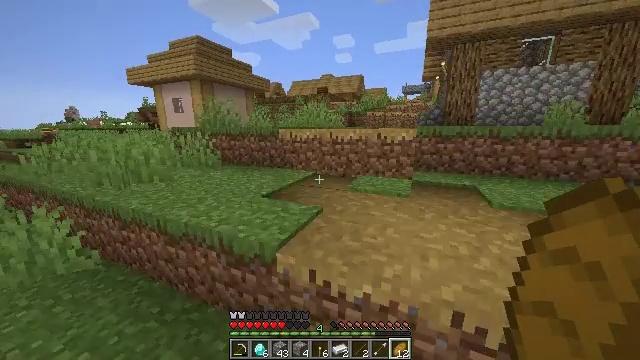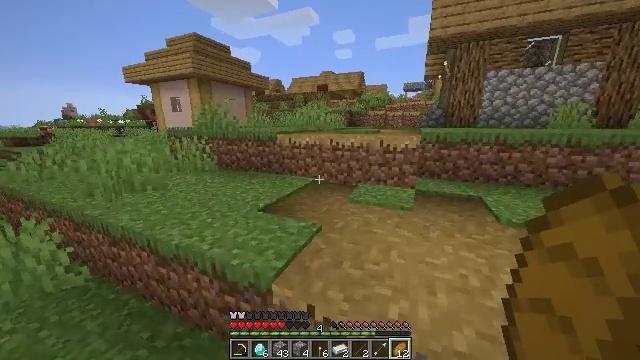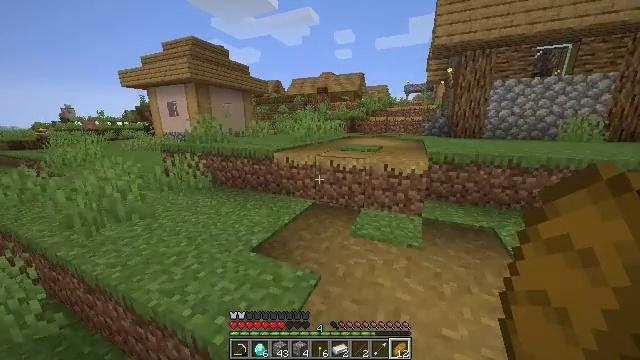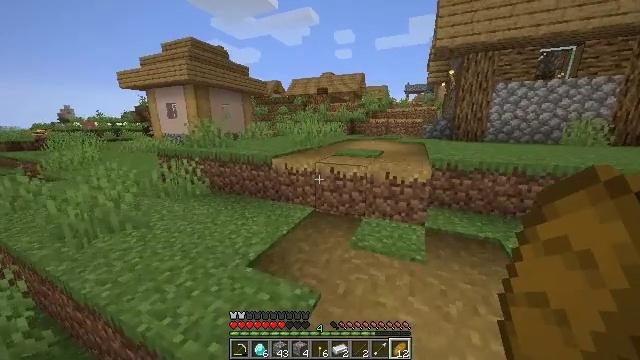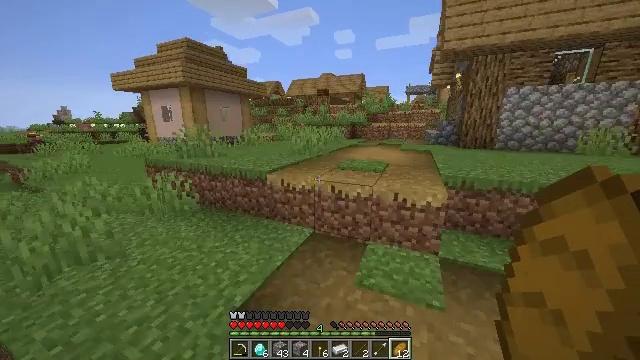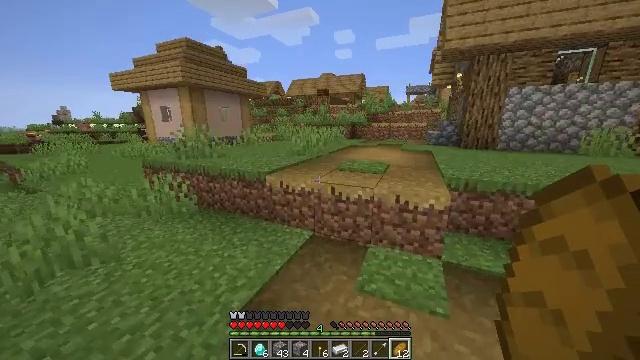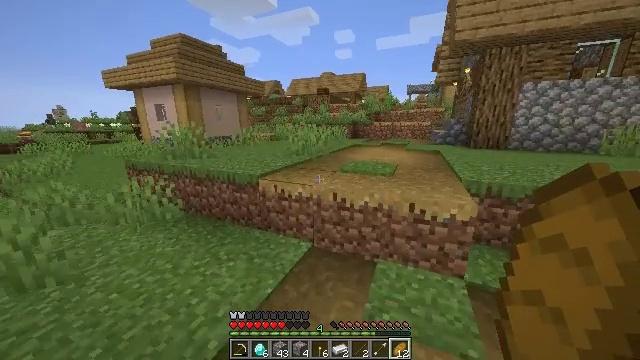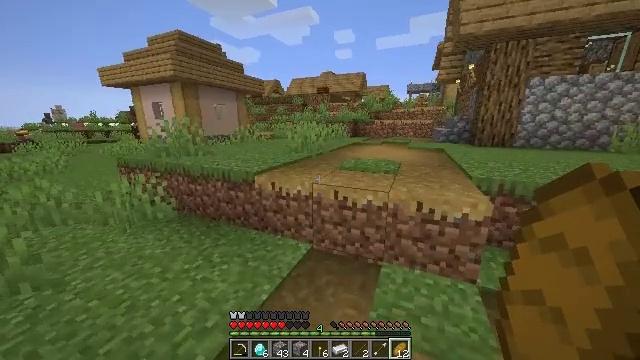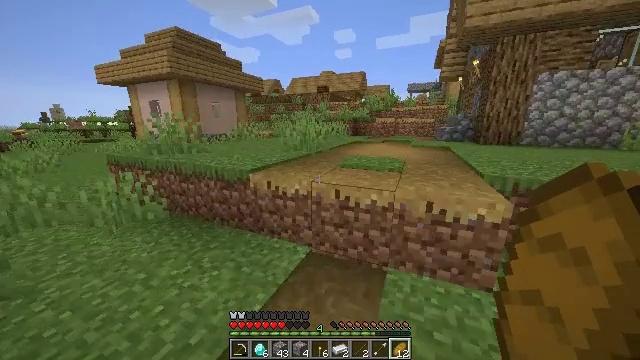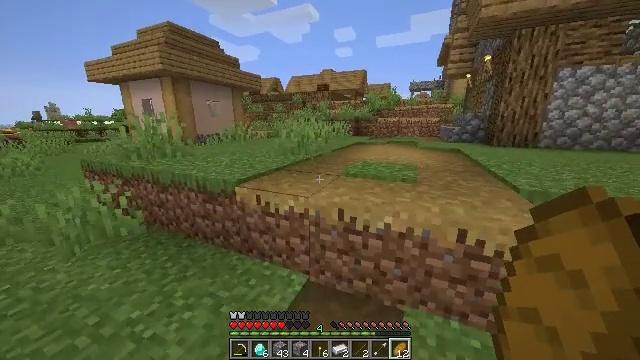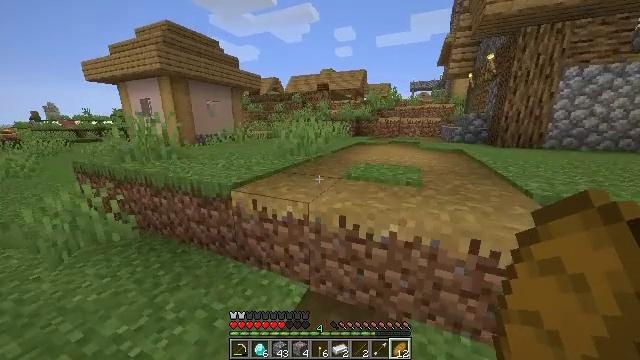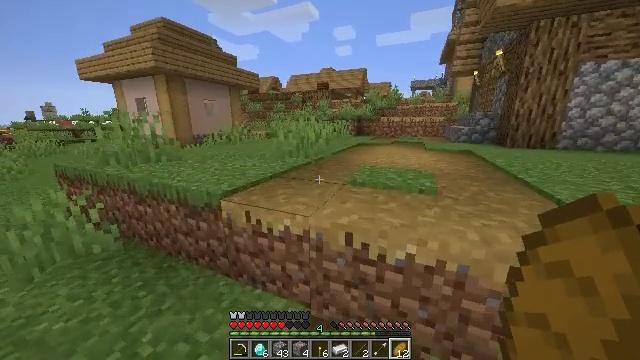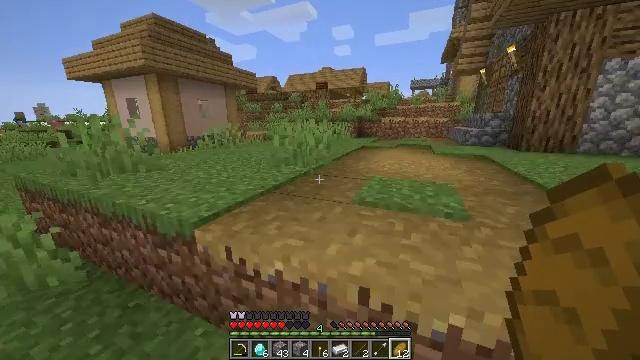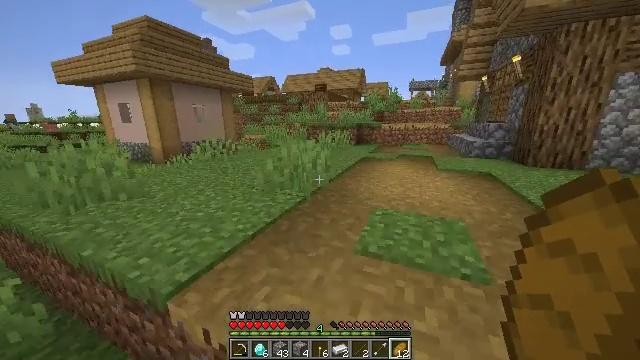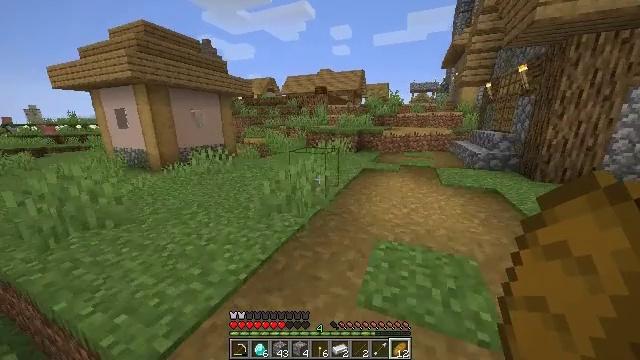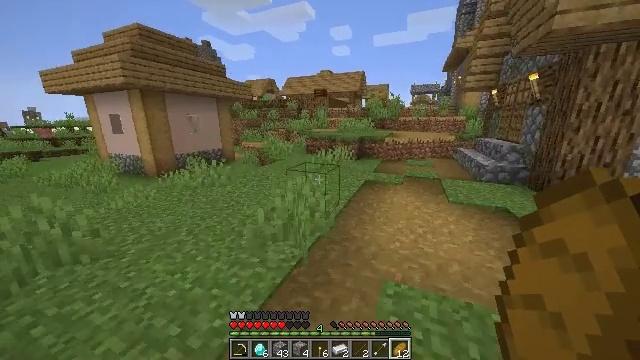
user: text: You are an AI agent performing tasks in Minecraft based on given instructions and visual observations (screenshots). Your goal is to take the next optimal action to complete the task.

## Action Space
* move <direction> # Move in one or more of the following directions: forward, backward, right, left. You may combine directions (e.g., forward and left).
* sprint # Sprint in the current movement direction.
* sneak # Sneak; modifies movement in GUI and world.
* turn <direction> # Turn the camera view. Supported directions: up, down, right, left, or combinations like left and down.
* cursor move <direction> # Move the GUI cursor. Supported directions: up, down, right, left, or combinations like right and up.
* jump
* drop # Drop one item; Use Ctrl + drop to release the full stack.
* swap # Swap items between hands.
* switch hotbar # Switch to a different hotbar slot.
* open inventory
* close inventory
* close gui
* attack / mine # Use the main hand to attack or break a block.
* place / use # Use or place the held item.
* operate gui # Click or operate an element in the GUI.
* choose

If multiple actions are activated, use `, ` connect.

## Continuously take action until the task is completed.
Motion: motion action
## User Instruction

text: Dig up carrots from the soil.
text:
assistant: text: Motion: move forward, sprint, jump
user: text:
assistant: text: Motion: move forward, sprint, jump
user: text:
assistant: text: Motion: move forward, sprint, jump
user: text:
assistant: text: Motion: move forward, sprint
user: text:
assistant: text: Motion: move forward, sprint
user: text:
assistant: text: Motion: move forward, sprint
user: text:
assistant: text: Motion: move forward, sprint
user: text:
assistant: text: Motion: move forward, sprint
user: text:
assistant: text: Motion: move forward, sprint
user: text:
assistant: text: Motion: move forward, sprint
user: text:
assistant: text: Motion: move forward, sprint
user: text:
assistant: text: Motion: move forward, sprint, jump
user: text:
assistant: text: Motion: move forward, sprint, jump
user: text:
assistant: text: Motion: move forward, sprint, jump
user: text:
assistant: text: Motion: move forward, sprint, jump
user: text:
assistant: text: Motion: move forward, sprint
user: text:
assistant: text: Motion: move forward, sprint
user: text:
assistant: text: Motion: move forward, sprint
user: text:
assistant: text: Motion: move forward, sprint, turn right
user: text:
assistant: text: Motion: move forward, sprint, turn right
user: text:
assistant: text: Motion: move forward, sprint, turn right and up
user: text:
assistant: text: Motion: move forward, sprint, turn right and up
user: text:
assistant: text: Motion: move forward, sprint, turn right and up
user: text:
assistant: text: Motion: move forward, sprint, turn left
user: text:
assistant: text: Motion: move forward, sprint
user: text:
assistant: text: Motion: move forward, sprint
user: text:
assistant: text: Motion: move forward, sprint
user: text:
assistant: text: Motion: move forward, sprint
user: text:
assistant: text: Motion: move forward, sprint
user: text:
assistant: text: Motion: move forward and move left, sprint, turn right